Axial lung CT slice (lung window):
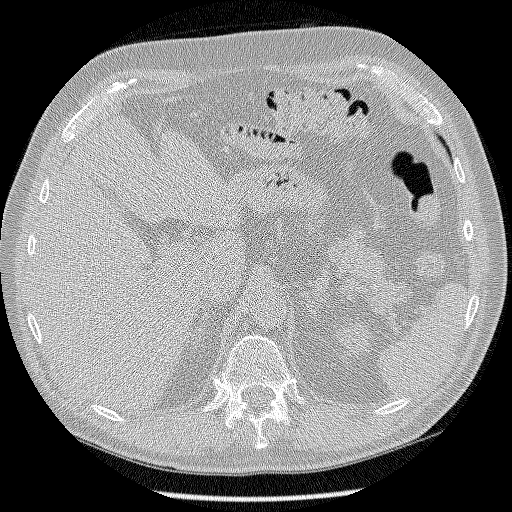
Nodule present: no